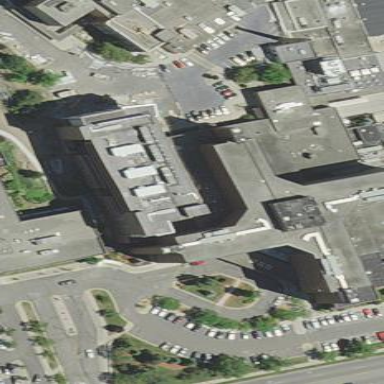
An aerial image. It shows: Hospital building.